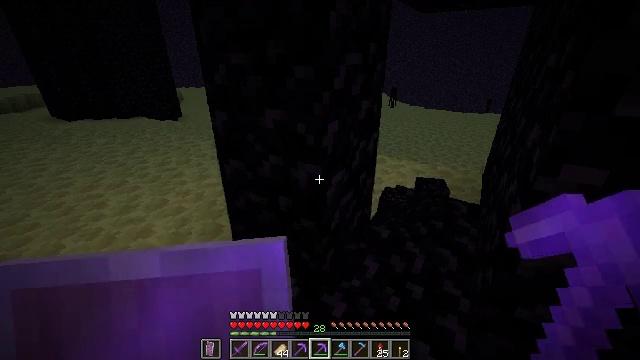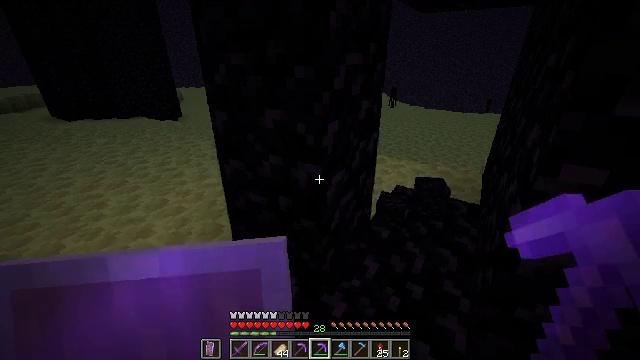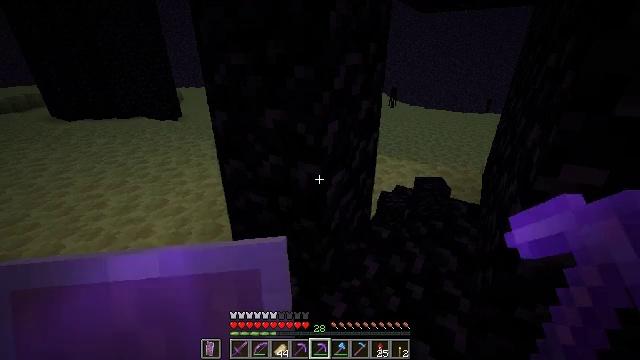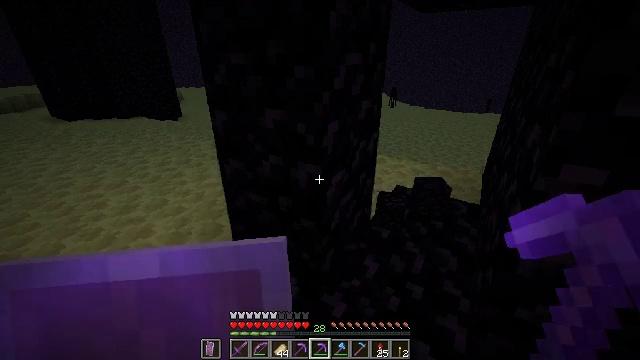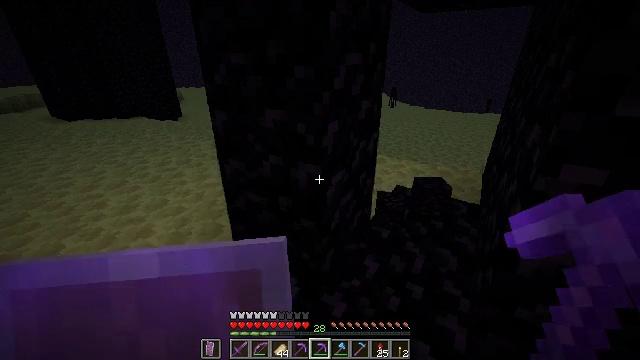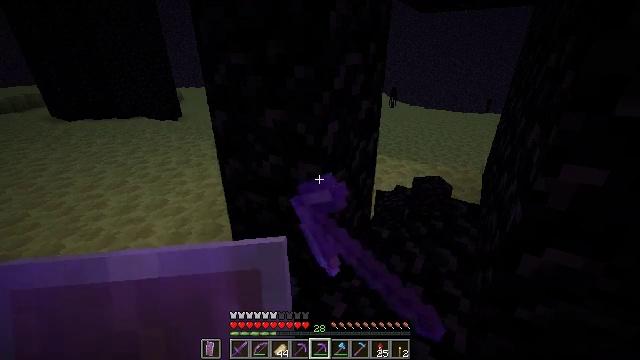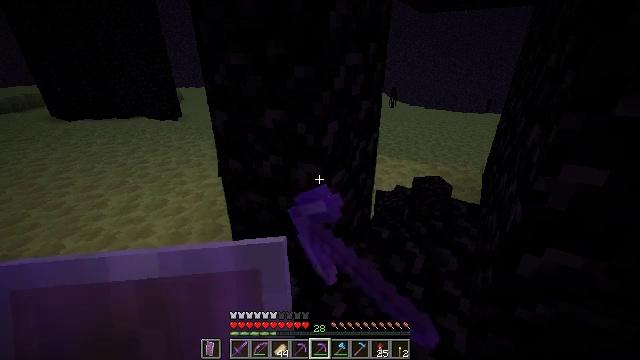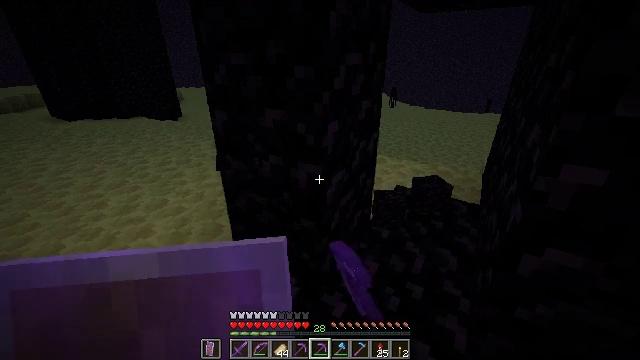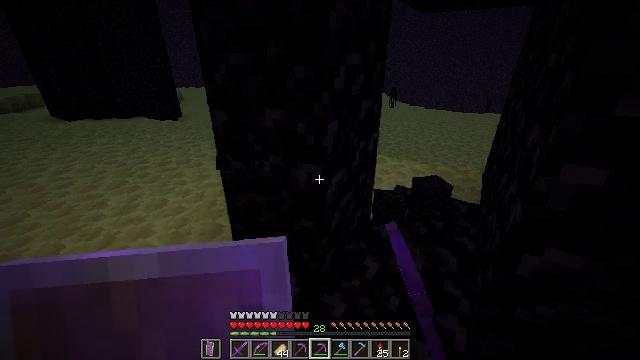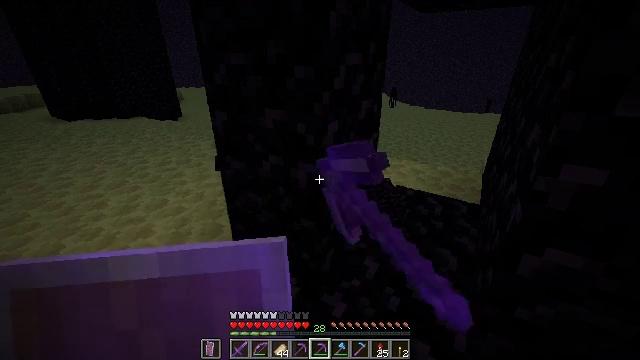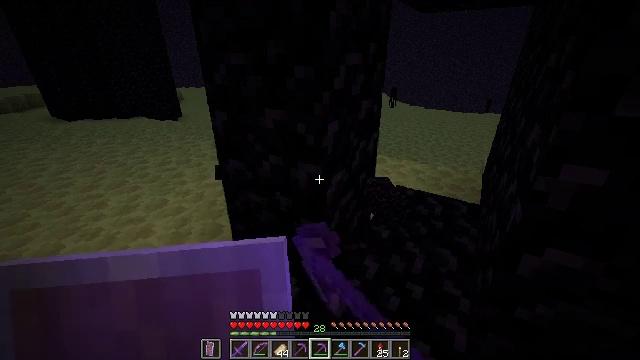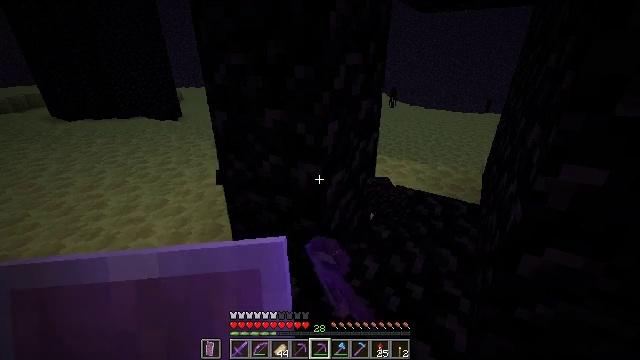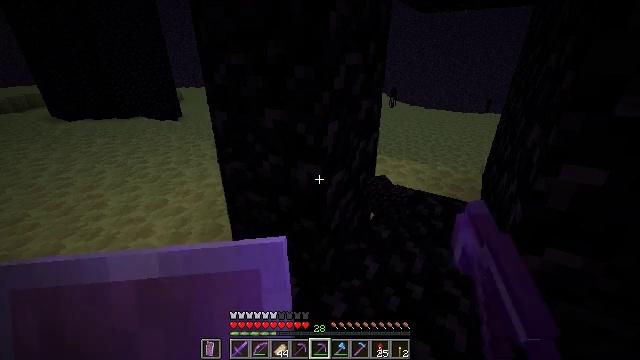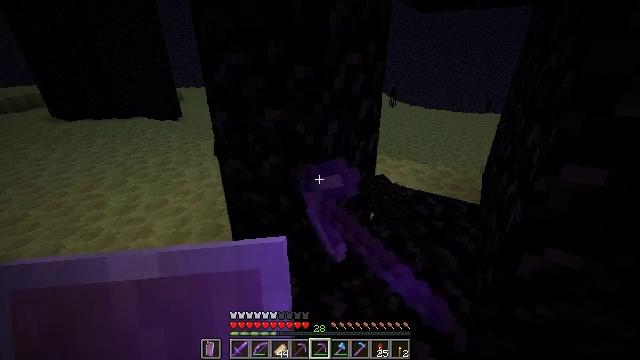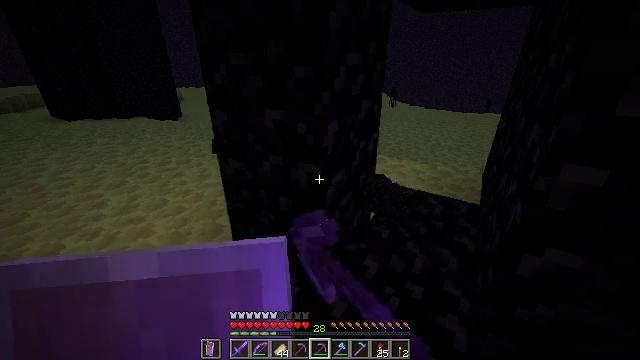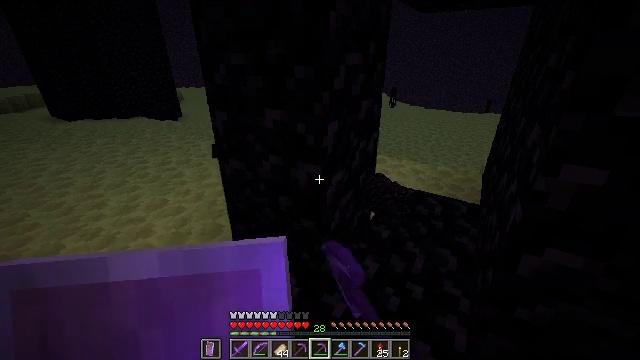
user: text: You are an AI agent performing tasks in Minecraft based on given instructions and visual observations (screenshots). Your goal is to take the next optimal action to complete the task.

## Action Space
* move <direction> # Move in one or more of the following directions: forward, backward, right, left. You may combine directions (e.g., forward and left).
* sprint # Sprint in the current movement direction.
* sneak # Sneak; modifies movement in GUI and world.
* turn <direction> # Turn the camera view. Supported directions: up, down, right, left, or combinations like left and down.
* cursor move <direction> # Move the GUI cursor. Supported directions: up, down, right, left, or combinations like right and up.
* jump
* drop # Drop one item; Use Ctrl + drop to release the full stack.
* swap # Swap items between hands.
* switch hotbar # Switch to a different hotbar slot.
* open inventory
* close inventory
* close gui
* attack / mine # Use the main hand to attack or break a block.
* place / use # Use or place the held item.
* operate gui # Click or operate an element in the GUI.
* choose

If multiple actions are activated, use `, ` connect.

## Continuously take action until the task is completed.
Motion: motion action
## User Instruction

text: Mine the obsidian block.
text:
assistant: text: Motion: no_op
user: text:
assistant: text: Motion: no_op
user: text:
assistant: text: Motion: no_op
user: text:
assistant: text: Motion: attack / mine
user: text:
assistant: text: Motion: attack / mine
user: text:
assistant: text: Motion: attack / mine
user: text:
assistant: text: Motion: attack / mine
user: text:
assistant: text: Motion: attack / mine
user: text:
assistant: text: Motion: attack / mine
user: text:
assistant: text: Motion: attack / mine
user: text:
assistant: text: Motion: attack / mine
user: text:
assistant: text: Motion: attack / mine
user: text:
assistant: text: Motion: attack / mine
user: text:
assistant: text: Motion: attack / mine
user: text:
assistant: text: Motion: attack / mine
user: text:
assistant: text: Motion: attack / mine
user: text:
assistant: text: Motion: attack / mine
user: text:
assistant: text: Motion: attack / mine
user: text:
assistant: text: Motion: attack / mine
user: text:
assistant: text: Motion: attack / mine
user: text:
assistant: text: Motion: attack / mine
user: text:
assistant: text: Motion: attack / mine
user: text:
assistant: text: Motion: attack / mine
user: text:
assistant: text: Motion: attack / mine
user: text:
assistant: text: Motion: attack / mine
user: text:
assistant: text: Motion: attack / mine
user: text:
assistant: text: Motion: attack / mine
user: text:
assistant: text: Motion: attack / mine
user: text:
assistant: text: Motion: attack / mine
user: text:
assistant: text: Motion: attack / mine